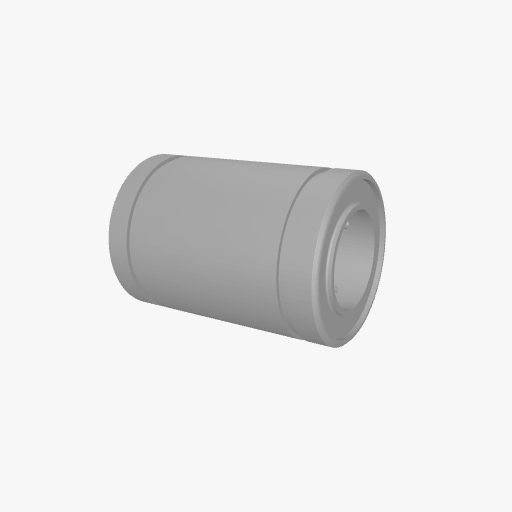
Part: LinearBearing12ID30